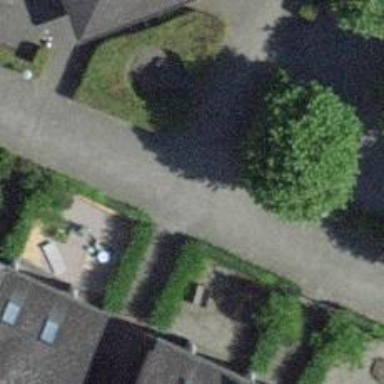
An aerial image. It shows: Path made of paving stones.